Question: I'm working on a project in which I intend to use <URL>.
I'm having a bit of trouble understanding exactly what is meant by "inflight" messages.
There is a note in the documentation that says:
> There is a 120,000 limit for the number of inflight messages per
queue. Messages are inflight after they have been received by the
queue, but have not yet been deleted from the queue. If you reach the
120,000 limit, you will receive an OverLimit error message from Amazon
SQS. To help avoid reaching the limit, you should delete the messages
from the queue after they have been processed. You can also increase
the number of queues you use to process the messages.
But I'm not entirely sure what is considered being "received by the queue." In the flow diagram, where is a message "received" by the queue?

I will have a lot of messages purposely delayed (in the first blue bar of the diagram) but not many in the "visibility timeout" phase (second blue bar).
Do both blue bars count as "inflight" messages? Or is a message only "inflight" after it has been "received" by a 'ReceiveMessage' request (to the right of "Message returned" at the bottom of the chart)?
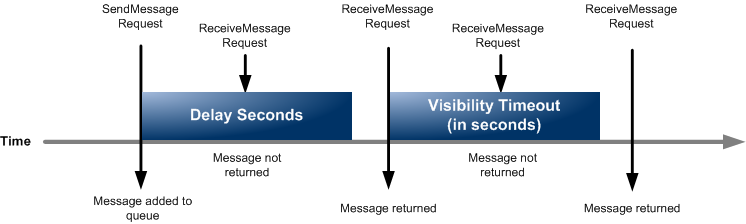
Answer: Messages that are dropped into a Delay Queue are not immediately counted as "In Flight", since they are invisible to any consumers. They aren't counted as "Available" or "In Flight", they just aren't visible to you.
You can verify this with a simple experiment on the AWS SQS console:
- -
As the documentation says, messages are "In Flight" after they have been received (while they are being handled by some application) but before they have been deleted. If they are not deleted when the application has finished with them, they return to an "Available" state.
You can verify this with a second experiment on the AWS SQS console:
- - -
Since your "In Flight" messages are messages that are presently being handled by your application, the queue message depth in that column shouldn't realistically grow very large. Delete your messages after handling them (or retry->appropriately handle then delete/move to another queue to process on an exception) and you should be okay.